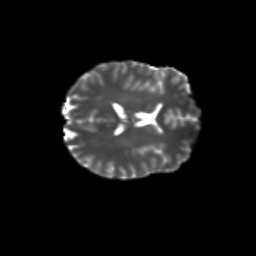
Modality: T2w
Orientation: axial
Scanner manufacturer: siemens
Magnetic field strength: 3 T
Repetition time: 9.2 s
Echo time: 0.084 s